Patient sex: M
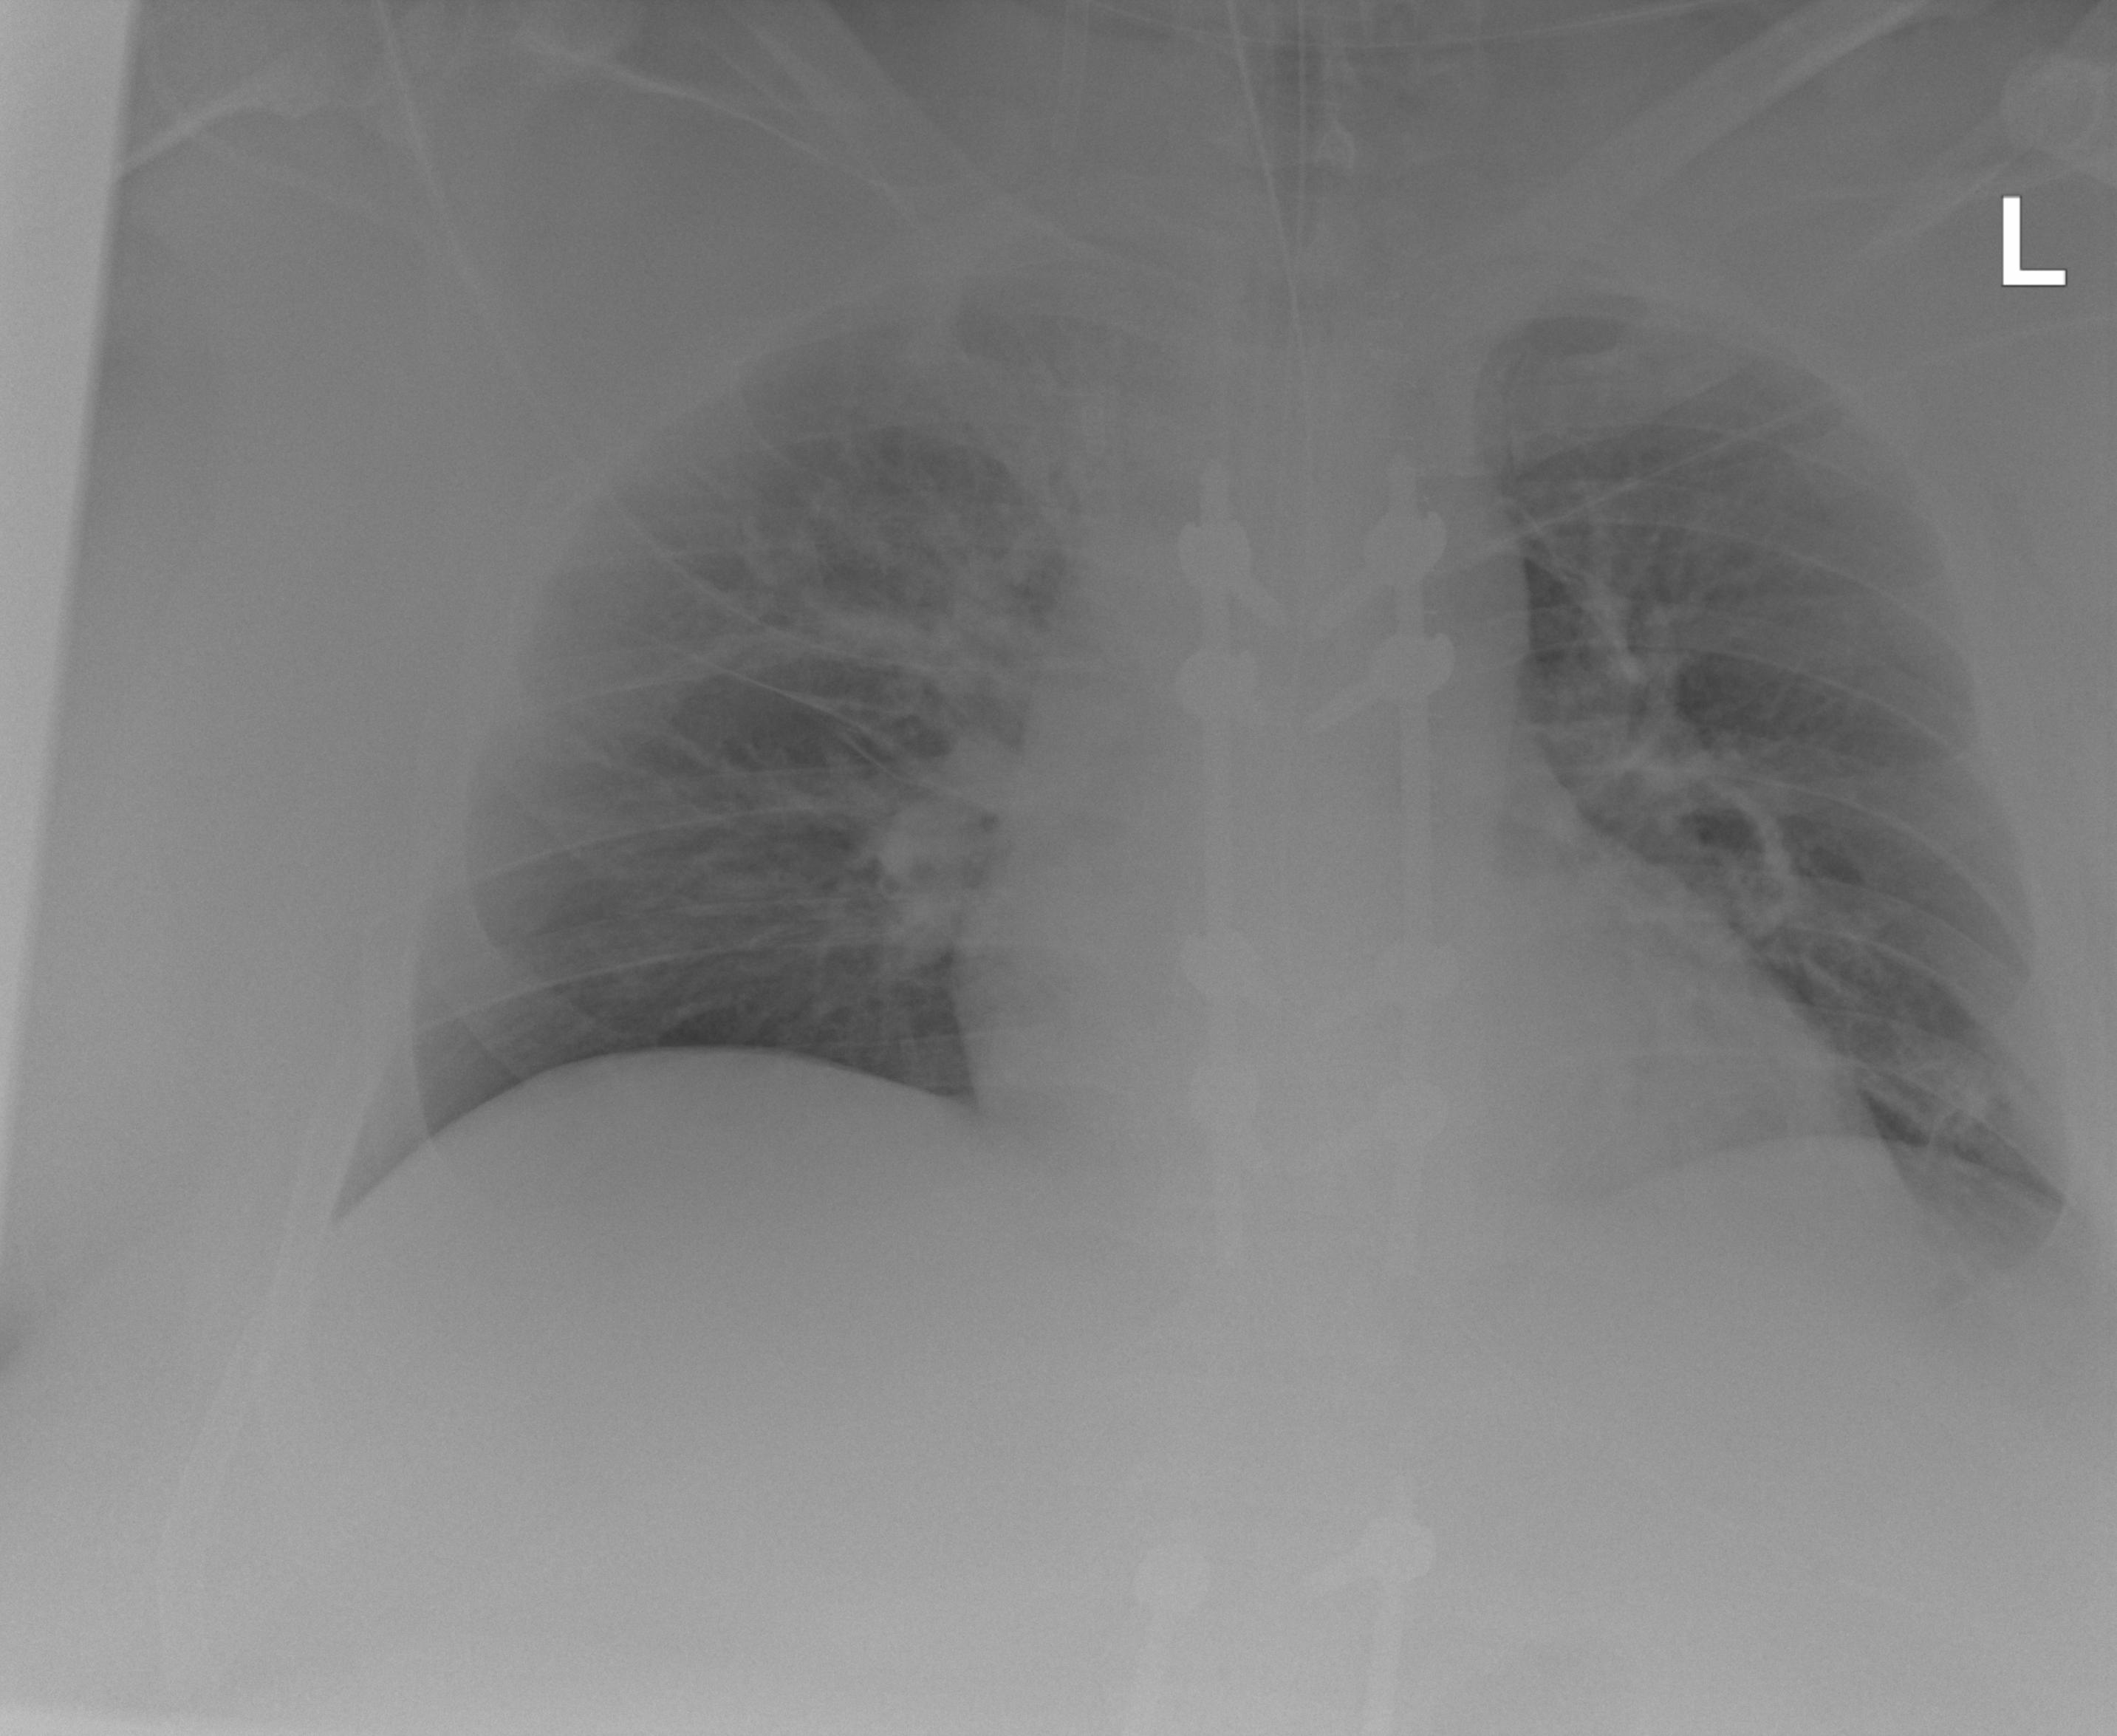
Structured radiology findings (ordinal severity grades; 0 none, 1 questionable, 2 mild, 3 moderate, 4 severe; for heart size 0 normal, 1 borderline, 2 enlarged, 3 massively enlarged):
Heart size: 0
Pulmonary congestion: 2
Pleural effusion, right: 0
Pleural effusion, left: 0
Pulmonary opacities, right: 0
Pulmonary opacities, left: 0
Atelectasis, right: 2
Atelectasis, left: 2